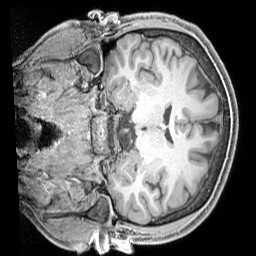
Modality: T1w
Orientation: coronal
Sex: male
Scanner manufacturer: siemens
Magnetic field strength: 3 T
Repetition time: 2.3 s
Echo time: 0.00226 s